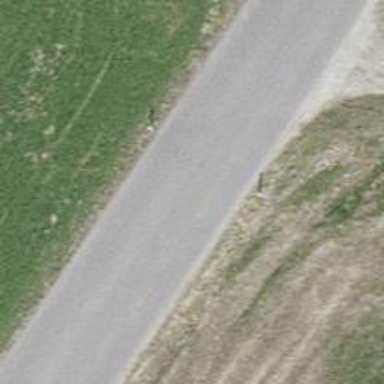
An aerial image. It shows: Tertiary road with asphalt surface.